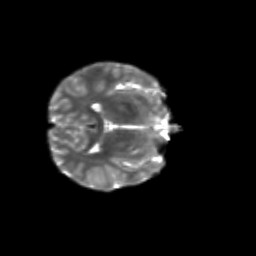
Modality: T2w
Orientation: axial
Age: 9
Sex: male
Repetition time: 9.512 s
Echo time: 0.089 s